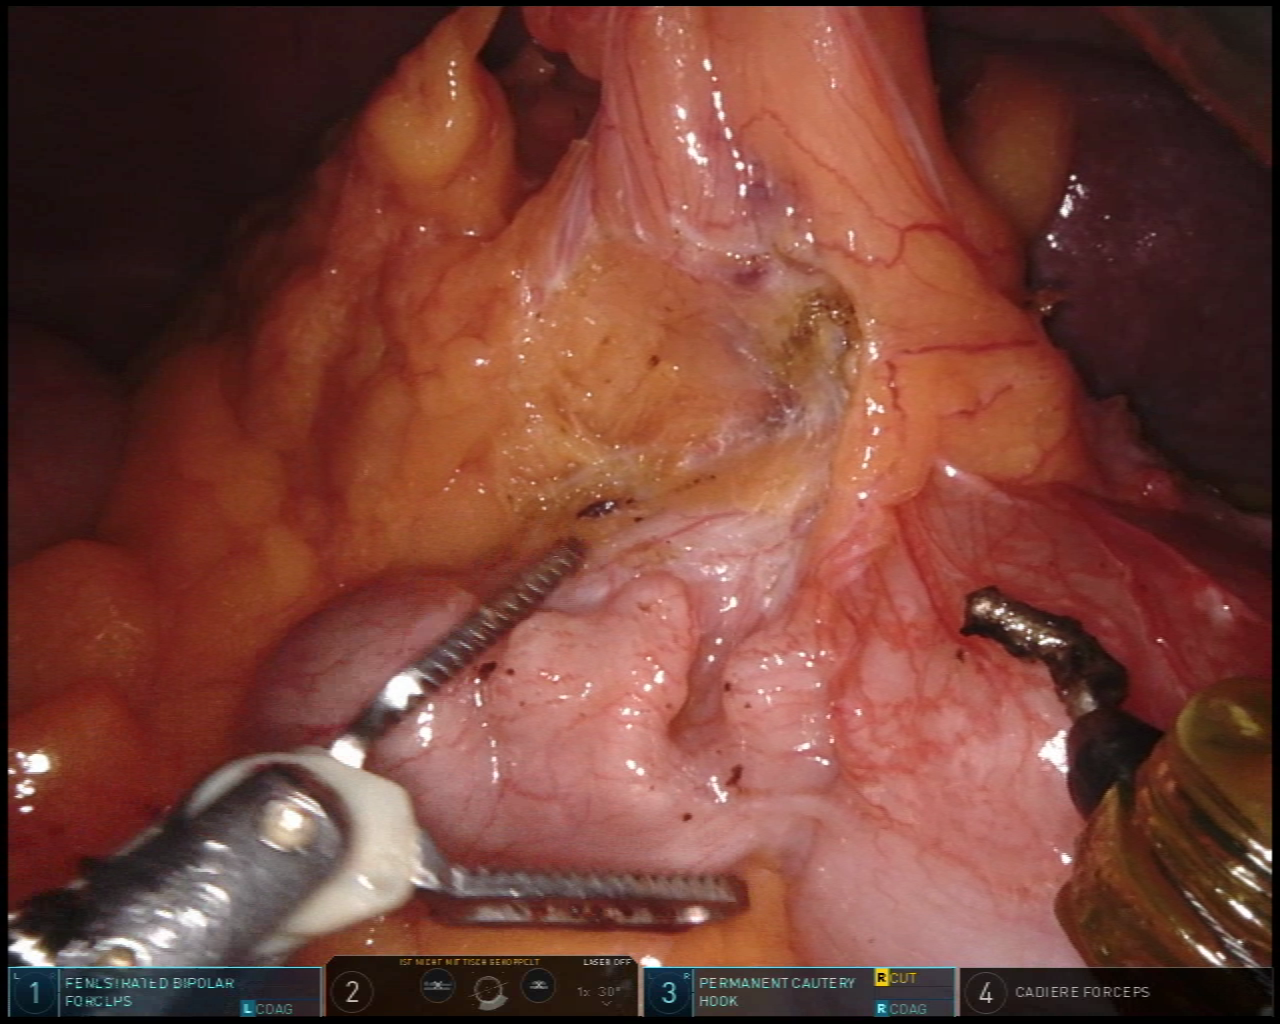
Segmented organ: colon
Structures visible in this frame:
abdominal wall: yes
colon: yes
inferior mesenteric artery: no
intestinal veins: no
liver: no
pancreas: no
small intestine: no
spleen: yes
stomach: no
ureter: no
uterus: no
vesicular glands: no